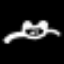
Label: frog